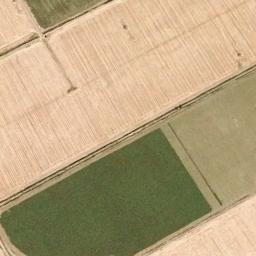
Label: rectangular_farmland